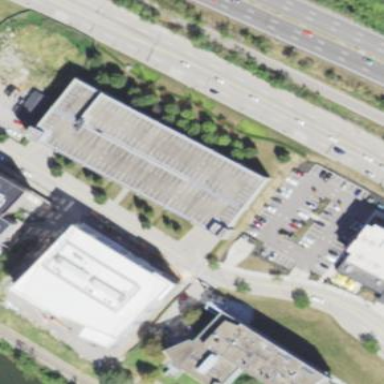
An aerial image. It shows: Multi-storey parking building.